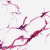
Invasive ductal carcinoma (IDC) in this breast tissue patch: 0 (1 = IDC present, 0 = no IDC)